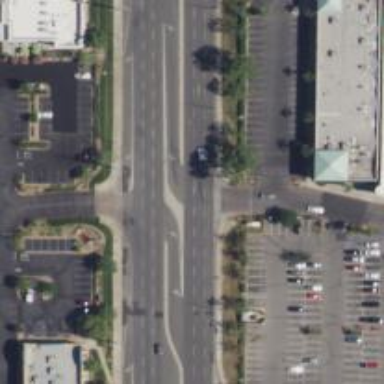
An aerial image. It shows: Primary link road with asphalt surface.